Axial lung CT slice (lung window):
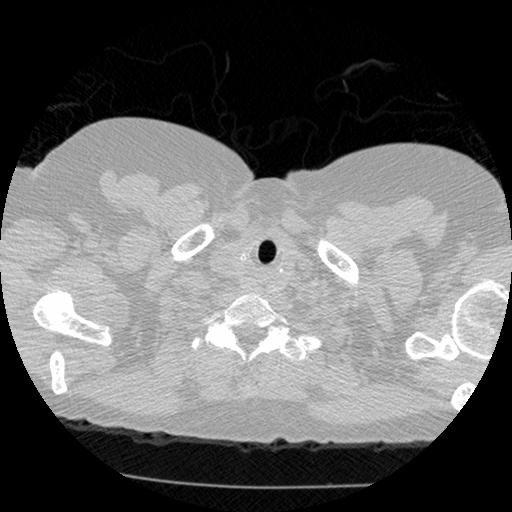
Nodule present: no